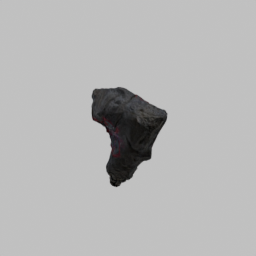
Label: nature